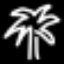
Label: palm tree